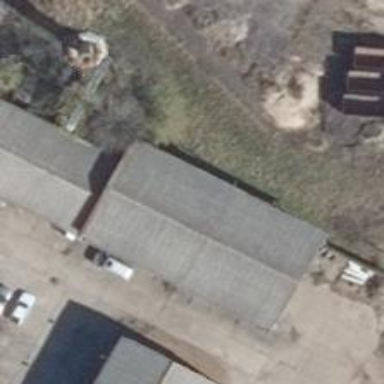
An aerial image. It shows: Car repair shop.